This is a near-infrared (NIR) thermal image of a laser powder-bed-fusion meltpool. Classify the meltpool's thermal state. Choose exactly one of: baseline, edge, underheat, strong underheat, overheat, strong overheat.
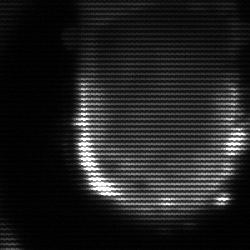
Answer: baseline